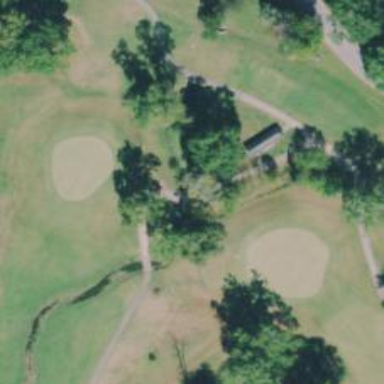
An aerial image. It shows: Service road with bridge used as golf cart path.